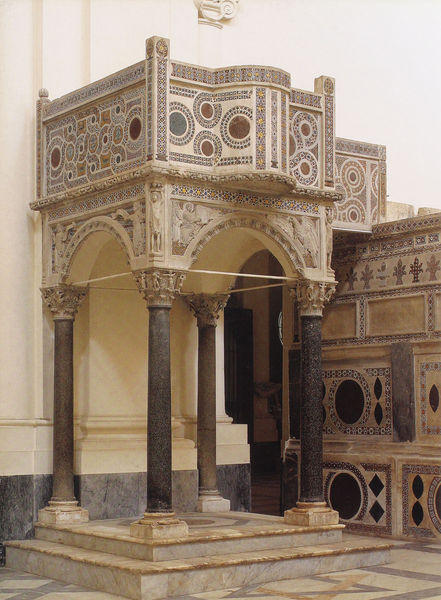
Titel: Kleine Kanzel im Dom S. Matteo, Salerno; sog. „Epistelkanzel“
Standort: Salerno, Dom (EU - I - Campanien)
Schlagwörter: weiß, braun, bunt, grau, hell, marmor, schwarz, säule, säulen, beige, wand, stein, kirche, gold, engel, farbig, bogen, empore, figuren, rundbogen, treppe, dekor, ornamente, stufen, foto, vier, orientalisch, stern, sterne, mosaik, altar, kapitell, intarsien, verziert, portal, kanzel, ornamentik, romanisch, altertum, pisano, pistoia, chorwand